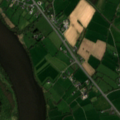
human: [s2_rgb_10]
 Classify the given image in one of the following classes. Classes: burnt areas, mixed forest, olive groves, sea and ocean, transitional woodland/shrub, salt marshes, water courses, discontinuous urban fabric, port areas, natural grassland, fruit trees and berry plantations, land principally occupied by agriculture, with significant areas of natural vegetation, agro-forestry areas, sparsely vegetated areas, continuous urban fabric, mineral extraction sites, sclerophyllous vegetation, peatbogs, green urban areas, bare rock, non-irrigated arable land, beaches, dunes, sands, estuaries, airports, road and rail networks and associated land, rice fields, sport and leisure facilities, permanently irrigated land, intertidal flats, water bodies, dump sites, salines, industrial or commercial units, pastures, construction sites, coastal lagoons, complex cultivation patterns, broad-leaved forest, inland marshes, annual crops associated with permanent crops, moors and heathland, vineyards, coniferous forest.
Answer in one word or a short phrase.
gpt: pastures, complex cultivation patterns, water courses